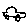
Label: car